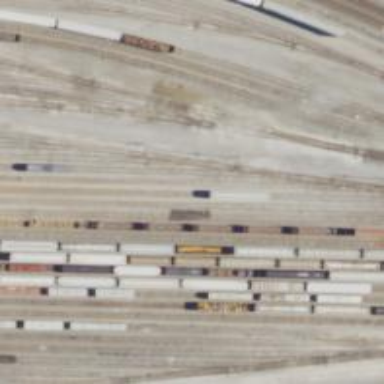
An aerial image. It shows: Railway yard in service.